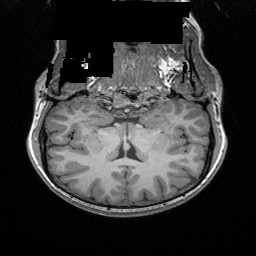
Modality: T1w
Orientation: sagittal